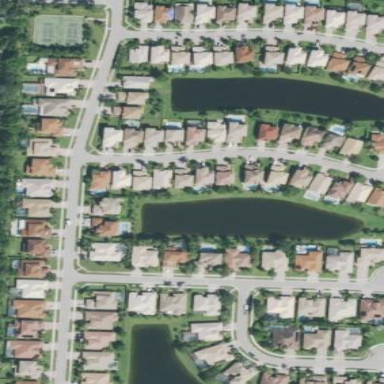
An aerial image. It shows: Gated residential area.